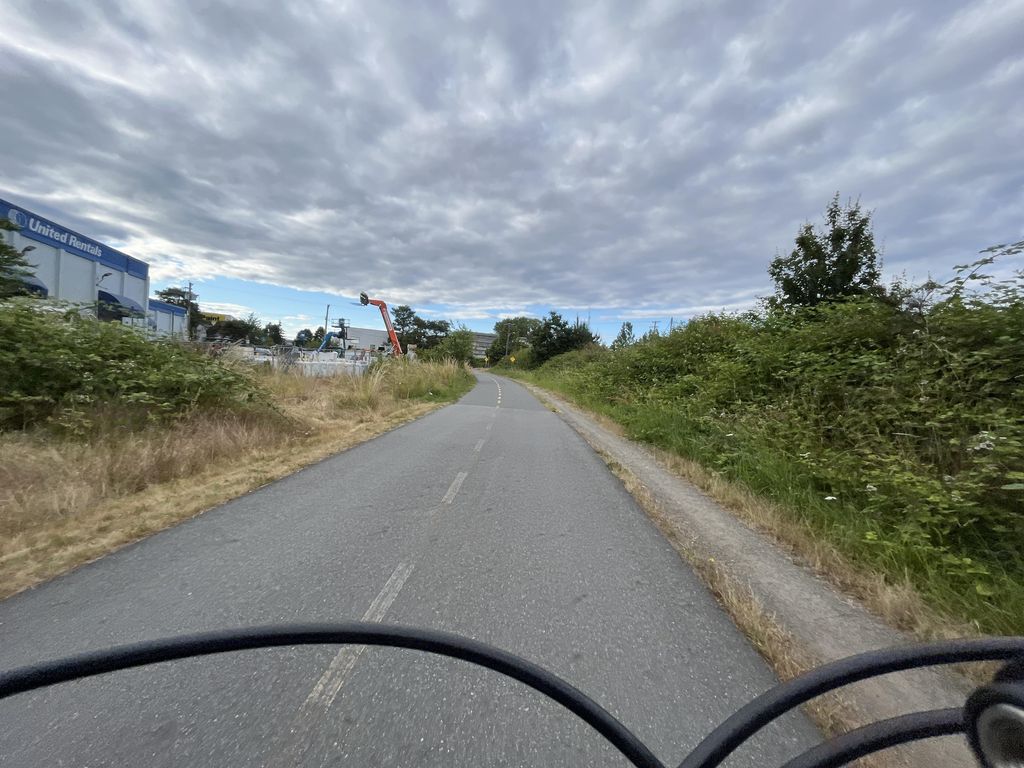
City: victoria